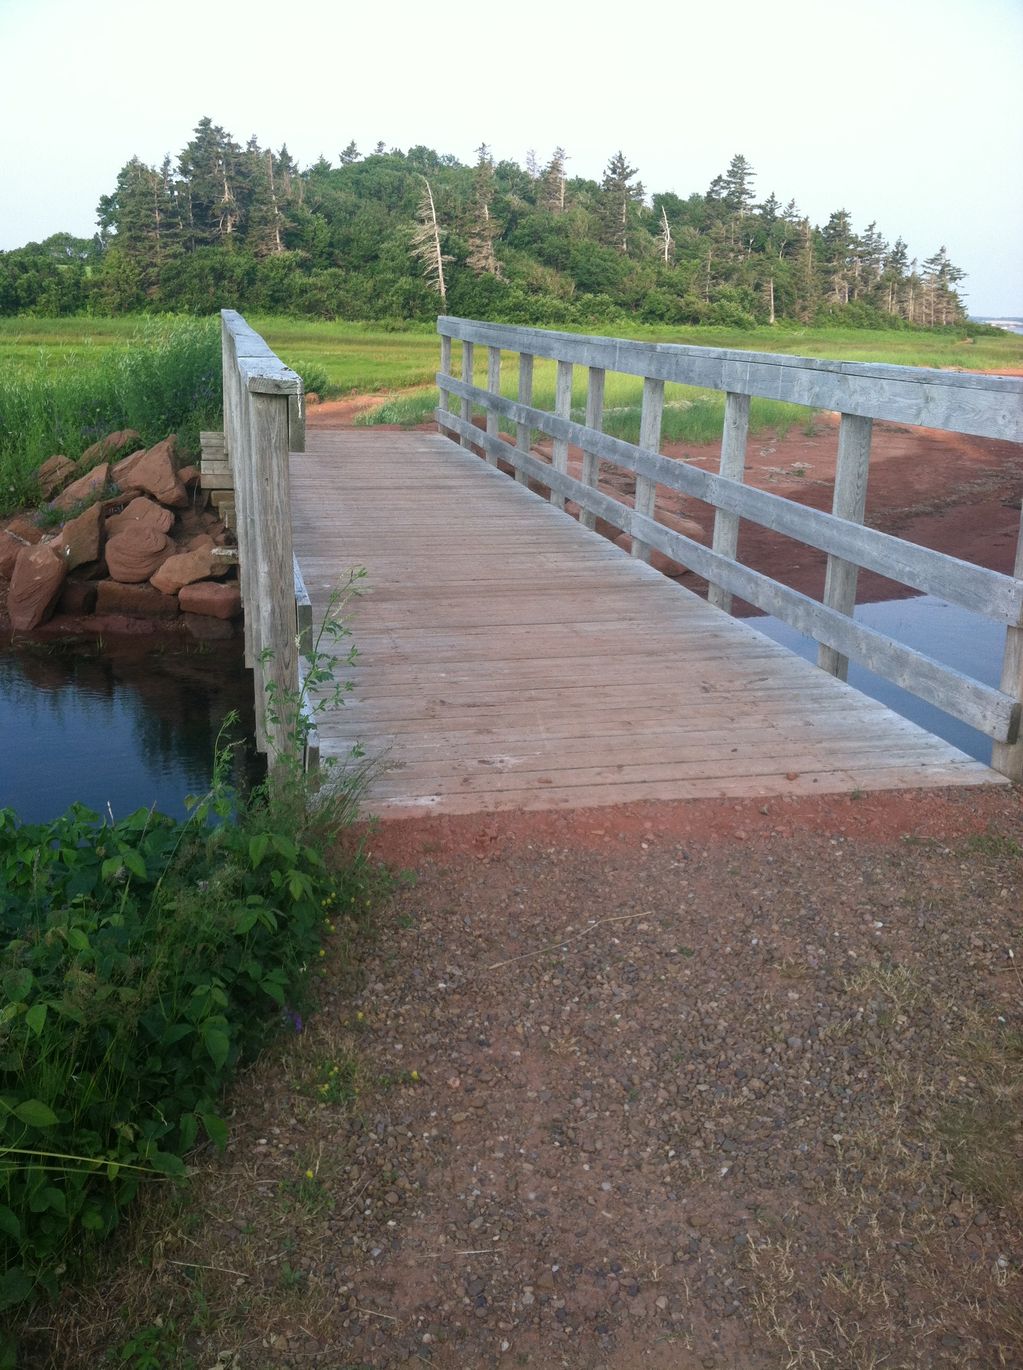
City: charlottetown